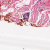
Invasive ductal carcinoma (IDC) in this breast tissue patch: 0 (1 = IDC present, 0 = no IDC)